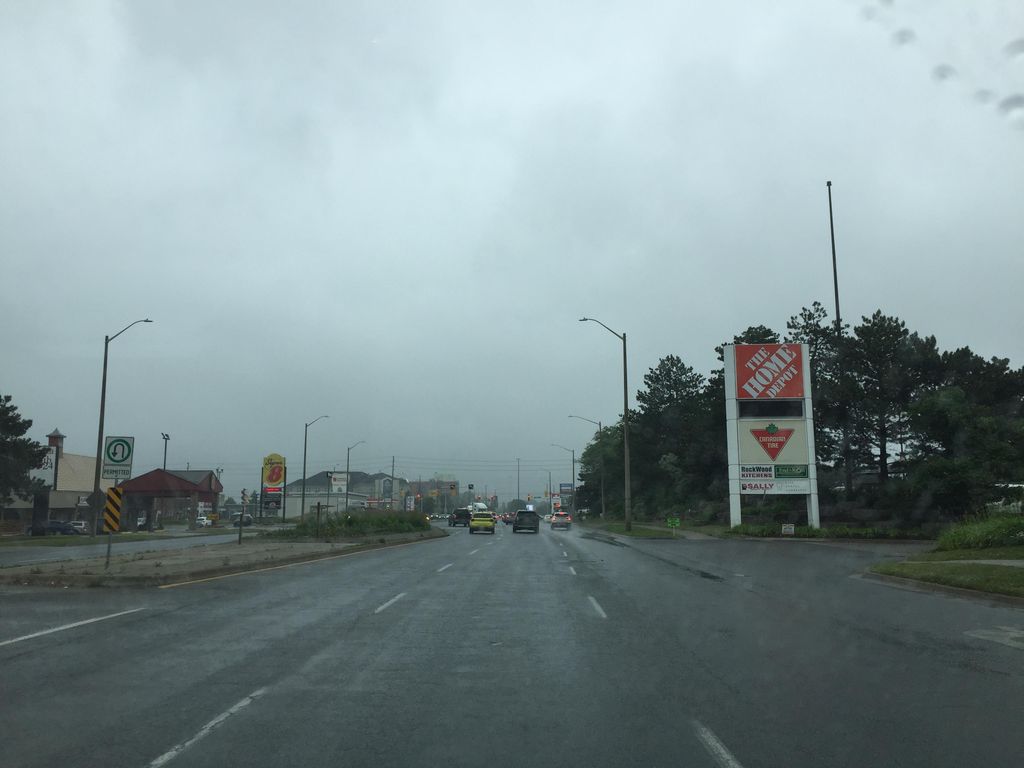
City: kitchener-waterloo